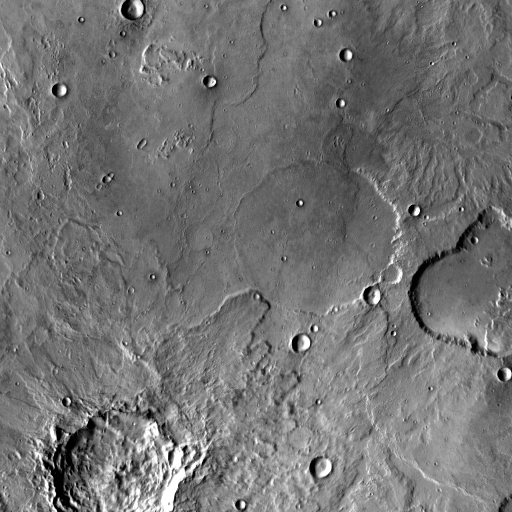
Crater classes present: Background, Other, Layered, Buried